Question: I'm trying to figure out if there's a way to do this with CSS: I have a container div with a border-radius of 50% (circular). Inside of that is a rectangular div with a height of 30% positioned at the bottom of the container, and I want to be able to mask that off so that anything outside of the container's rounded border radius doesn't show. How do I accomplish this? Attached is a screenshot of what's currently happening, and this is my code:
'''
<div id="coupon_container">
<div id="meter_container">50c off</div>
</div>
#coupon_container {
position: fixed; right:0; top:0; z-index: 100; color: #fff; width:170px; height: 120px;
#meter_container {
position: absolute; width: 110px; height:110px; .round; background: @greenDk; border:5px solid #fff; left: 60px; overflow: hidden;
.meter_level { width: 100%; height:30%; position: absolute; bottom:0; text-align: center; font-size: 1.6em; background: @limeLt; }
}
}
'''

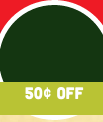
Answer: I really like <URL> has posted. However, compatibility may be a drawback as IE9 doesn't support CSS gradients. So another solution would be this one:
# demo
The idea is to use a top padding of 70% instead of absolute positioning.
:
'''
<div id="coupon_container">
<div id="meter_container">50c off</div>
</div>
'''
:
'''
#coupon_container {
overflow: hidden;
width: 8em; height: 8em;
border-radius: 50%;
background: green;
}
#meter_container {
margin: 70% 0;
height: 30%;
text-align: center;
background: lime;
}
'''